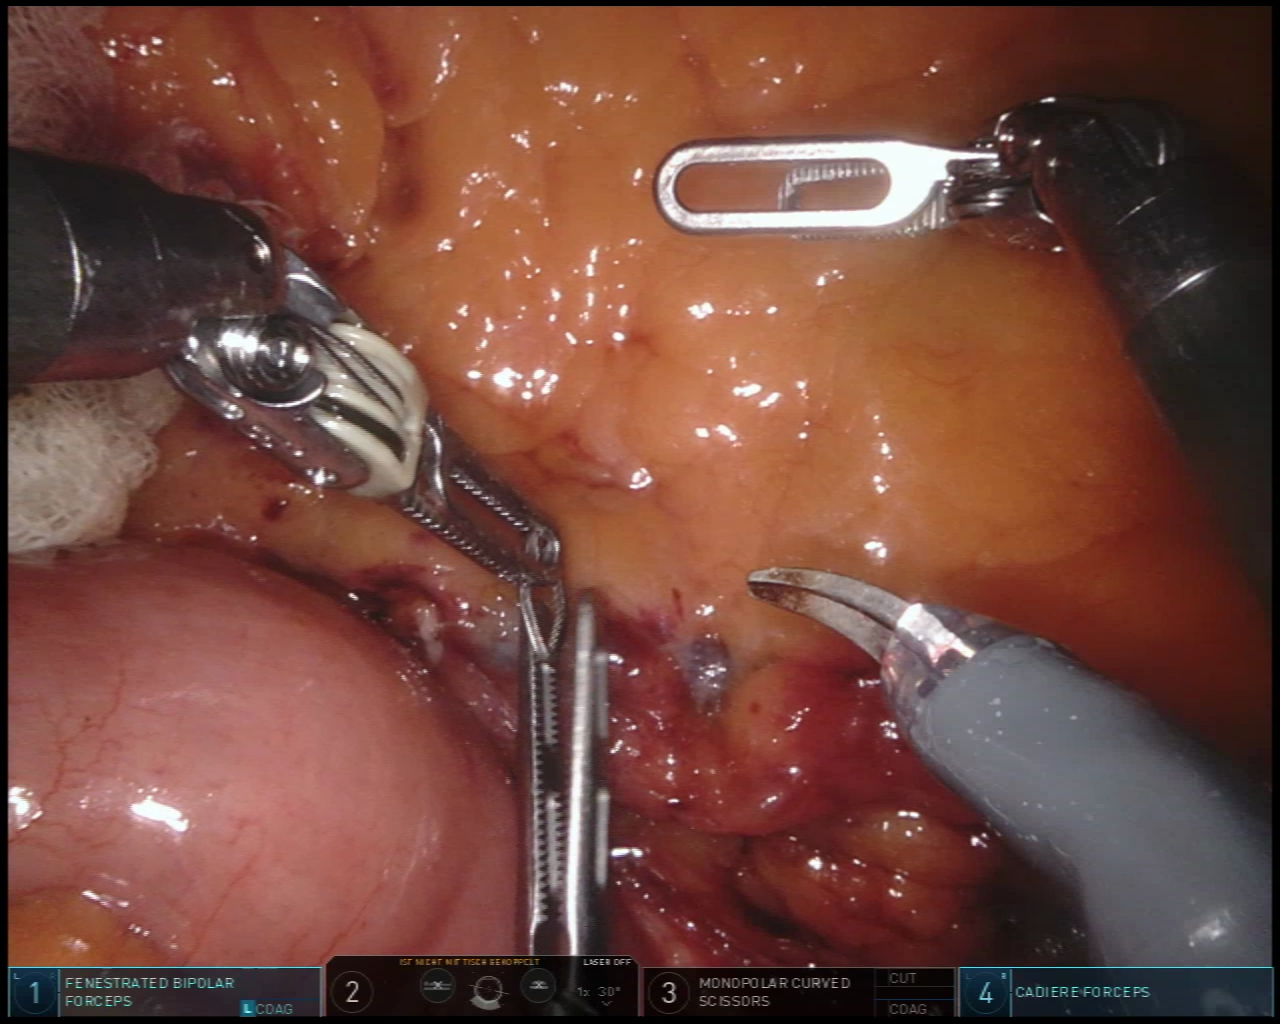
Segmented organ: intestinal_veins
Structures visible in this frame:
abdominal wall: no
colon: no
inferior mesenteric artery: no
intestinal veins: yes
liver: no
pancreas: no
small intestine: yes
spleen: no
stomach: no
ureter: no
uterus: no
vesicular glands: no